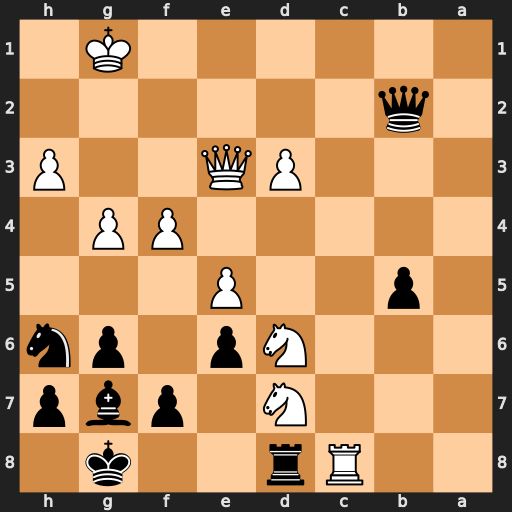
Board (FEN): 2Rr2k1/3N1pbp/3Np1pn/1p2P3/5PP1/3PQ2P/1q6/6K1
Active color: b
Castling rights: -
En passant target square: -
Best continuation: Rxc8 Nxc8 Qb1+